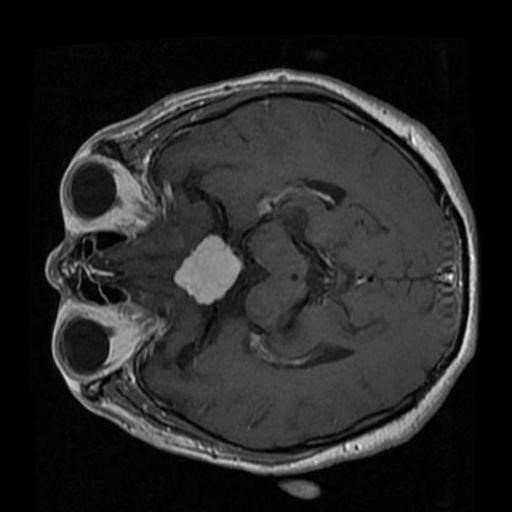
Label: brain_menin